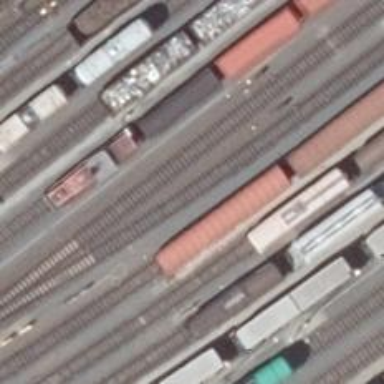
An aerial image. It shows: Rail yard with electrified contact lines for railway operations.